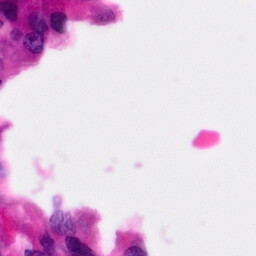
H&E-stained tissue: Pancreatic